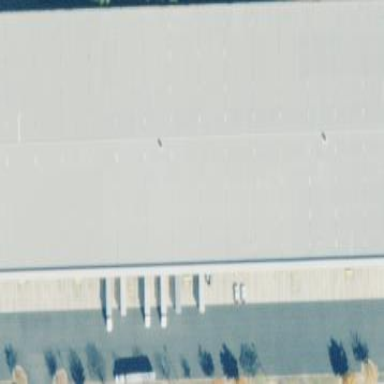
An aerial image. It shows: Warehouse building.